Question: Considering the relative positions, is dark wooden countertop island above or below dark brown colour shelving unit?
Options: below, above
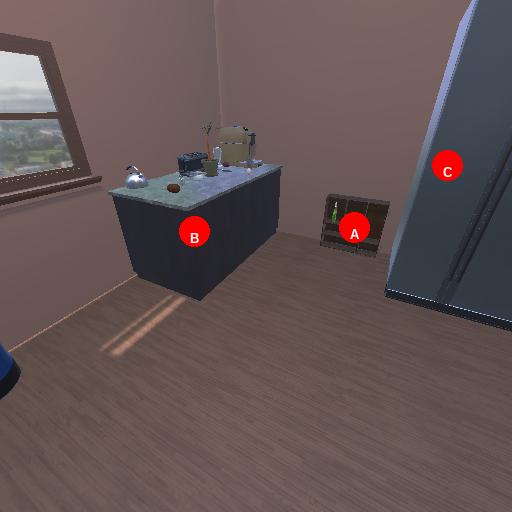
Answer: below